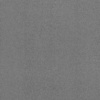
Label: dusty